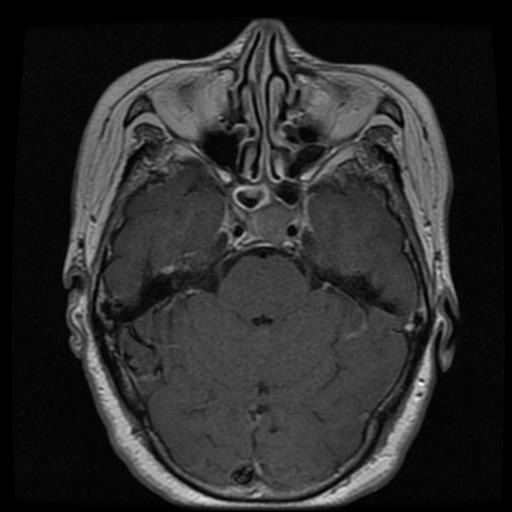
Label: pituitary